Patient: sex M, age 57
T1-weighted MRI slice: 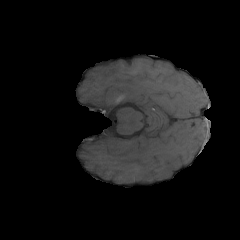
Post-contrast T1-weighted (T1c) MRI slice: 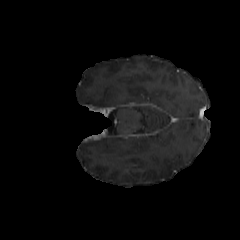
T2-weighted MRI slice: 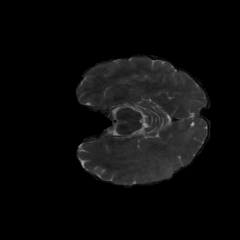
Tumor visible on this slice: yes
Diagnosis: Glioblastoma, IDH-wildtype
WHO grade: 4